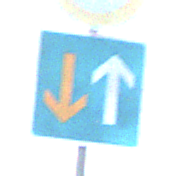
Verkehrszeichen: VorrangVorGegenverkehr
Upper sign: Geschwindigkeit60
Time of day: SunriseSunset
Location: Outdoor (RoadRail)
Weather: PartlyCloudy
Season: NotSpecified
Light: Natural